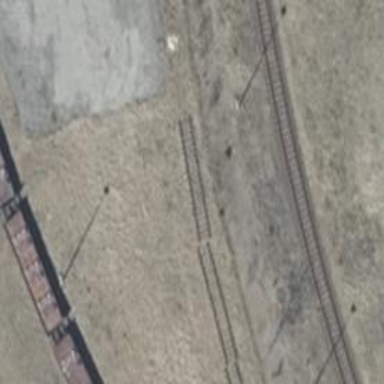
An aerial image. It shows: Abandoned railway yard.